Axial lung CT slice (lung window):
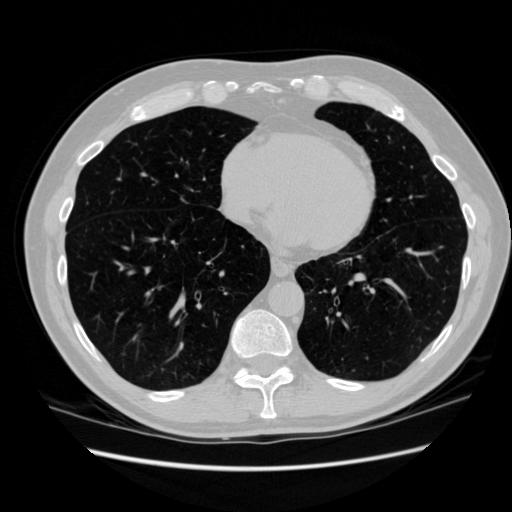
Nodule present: no